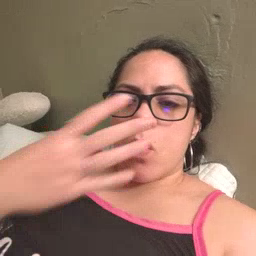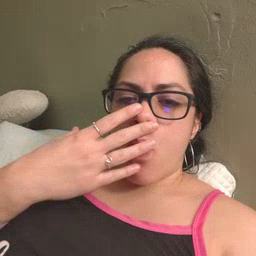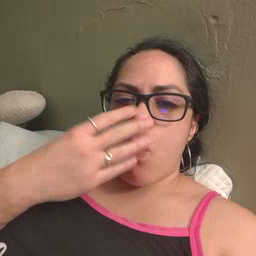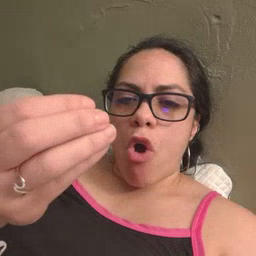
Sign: wolf